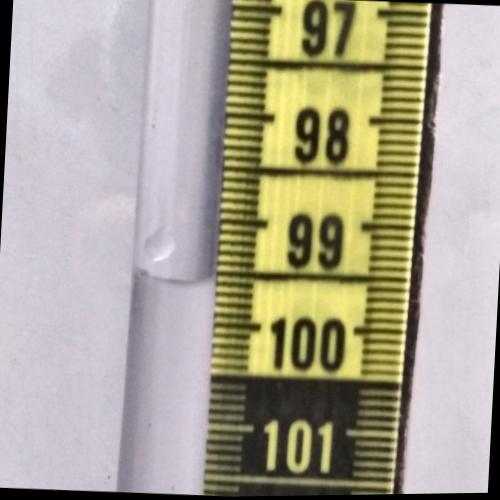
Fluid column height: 99.6 cm